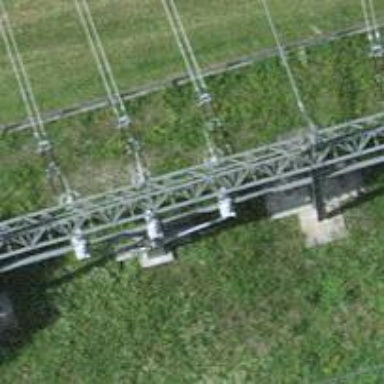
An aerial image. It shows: Insulator used in power equipment.